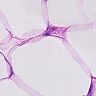
Metastatic tissue present: no